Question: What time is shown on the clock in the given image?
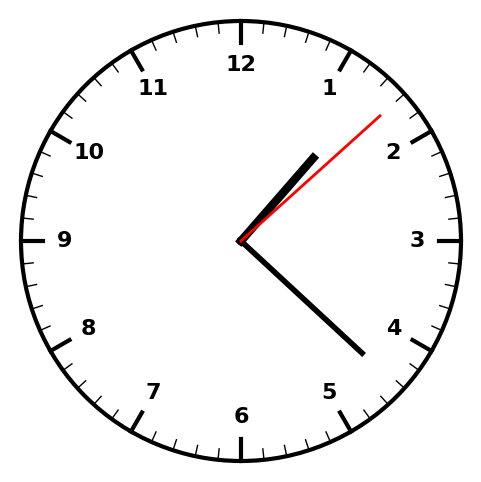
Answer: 01:22:08